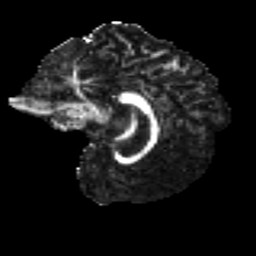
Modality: FA
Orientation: sagittal
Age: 34
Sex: female
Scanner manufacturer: ge
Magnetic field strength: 3 T
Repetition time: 7.8 s
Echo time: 0.0606 s